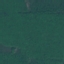
Land use / land cover: Forest